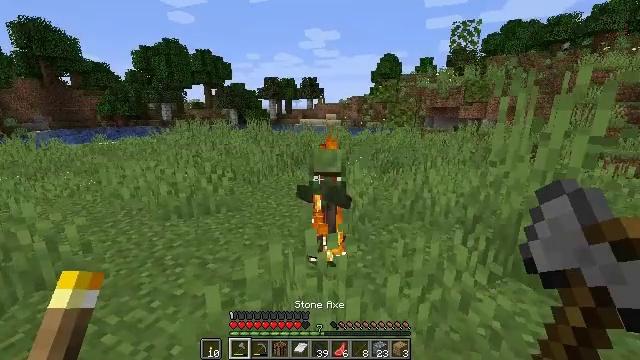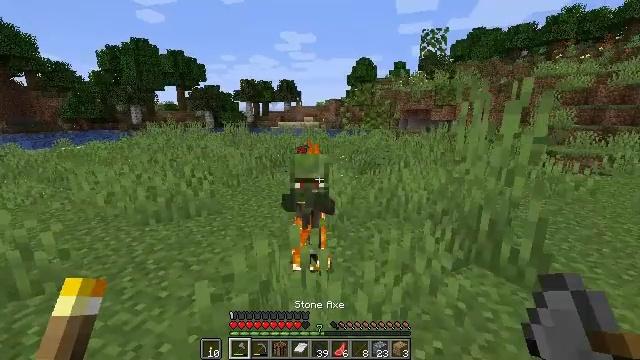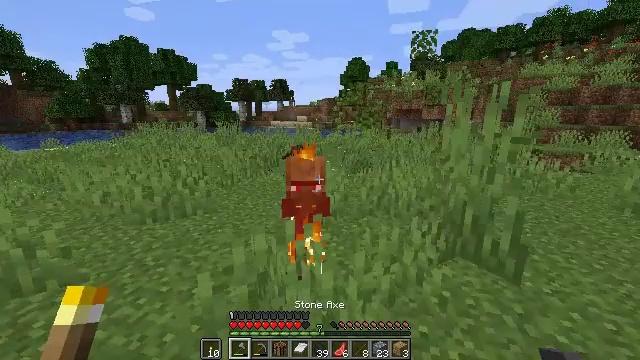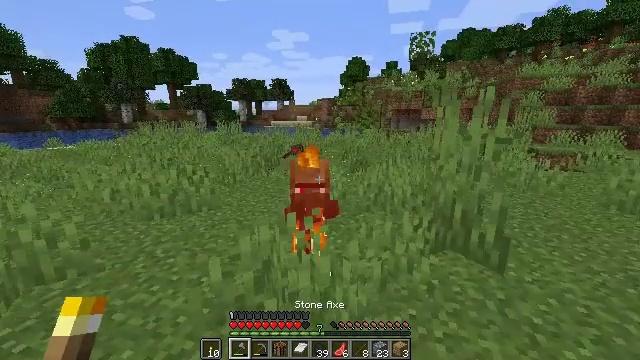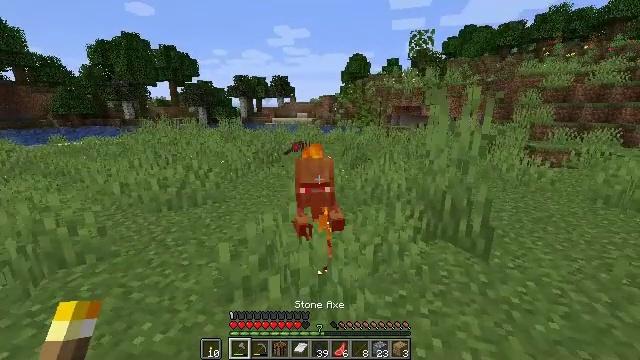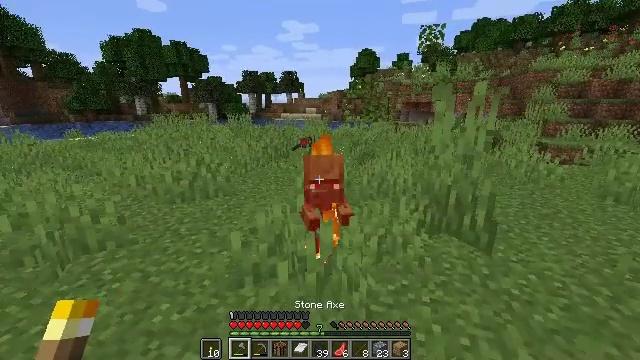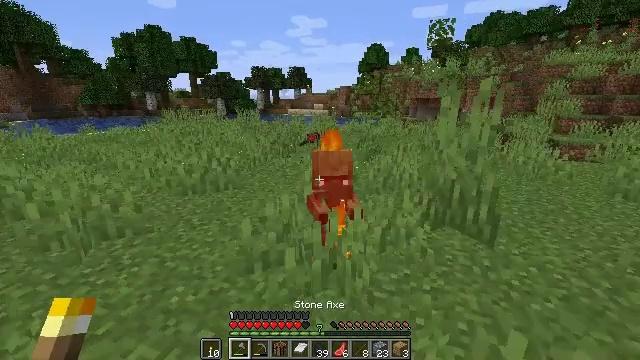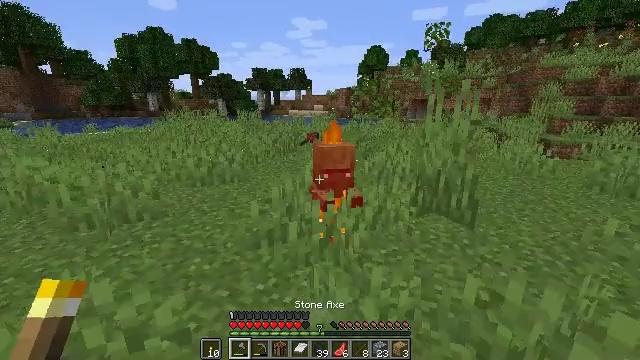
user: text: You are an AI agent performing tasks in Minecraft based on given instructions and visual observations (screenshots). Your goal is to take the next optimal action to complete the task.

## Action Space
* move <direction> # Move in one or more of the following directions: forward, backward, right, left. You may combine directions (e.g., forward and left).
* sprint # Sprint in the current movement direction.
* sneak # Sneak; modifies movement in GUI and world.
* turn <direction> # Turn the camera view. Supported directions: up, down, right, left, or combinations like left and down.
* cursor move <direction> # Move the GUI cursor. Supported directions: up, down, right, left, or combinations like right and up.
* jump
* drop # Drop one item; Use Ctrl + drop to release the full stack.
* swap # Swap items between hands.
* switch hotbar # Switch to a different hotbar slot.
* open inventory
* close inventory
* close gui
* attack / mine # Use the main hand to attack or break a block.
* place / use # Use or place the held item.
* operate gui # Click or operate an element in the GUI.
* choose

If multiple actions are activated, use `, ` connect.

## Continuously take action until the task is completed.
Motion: motion action
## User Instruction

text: Kill undead mobs.
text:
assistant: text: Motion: move back, turn right
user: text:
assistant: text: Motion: move back, turn right
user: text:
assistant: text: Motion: move back, attack / mine
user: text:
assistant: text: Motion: move back, attack / mine
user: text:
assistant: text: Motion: move back, turn left, attack / mine
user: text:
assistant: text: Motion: move back, turn left, attack / mine
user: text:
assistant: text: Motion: move back
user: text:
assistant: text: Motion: no_op